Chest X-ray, PA view. Patient: 73 years old, sex M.
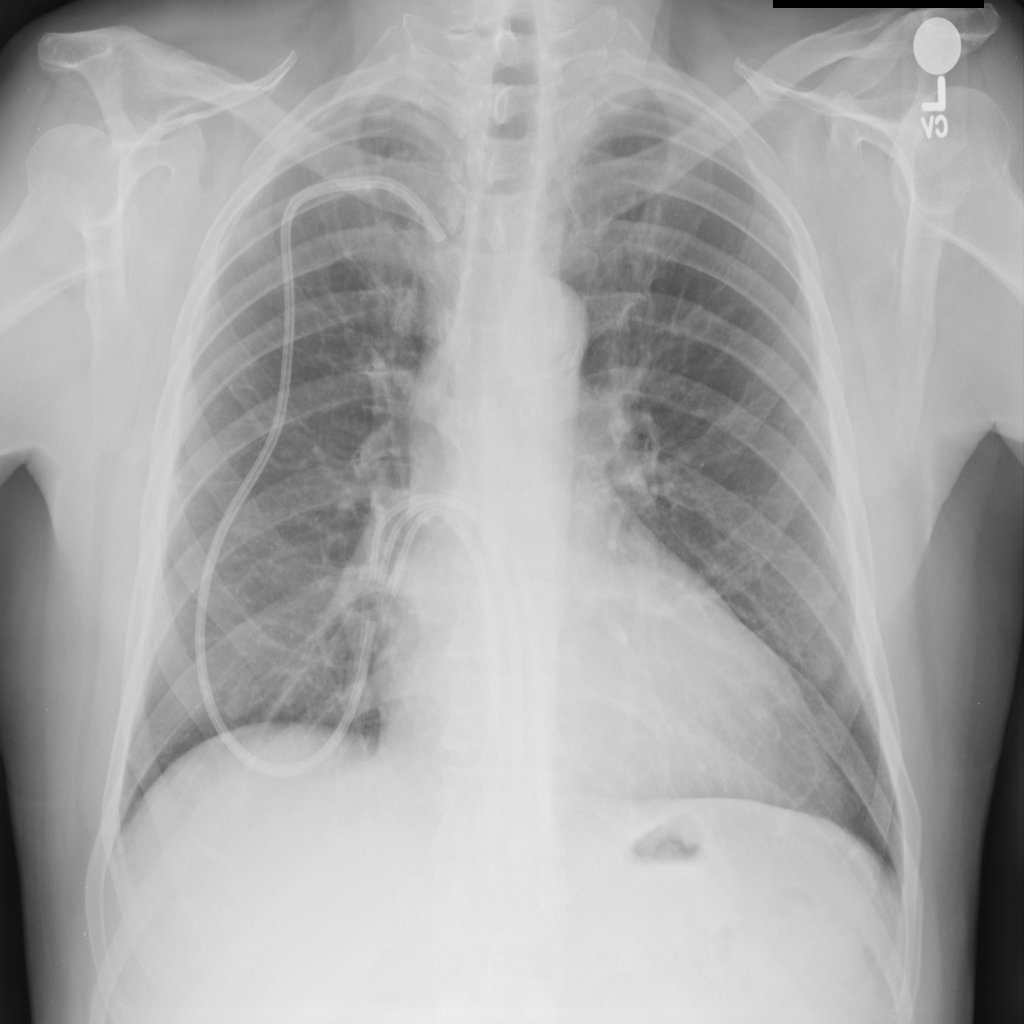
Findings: No Finding